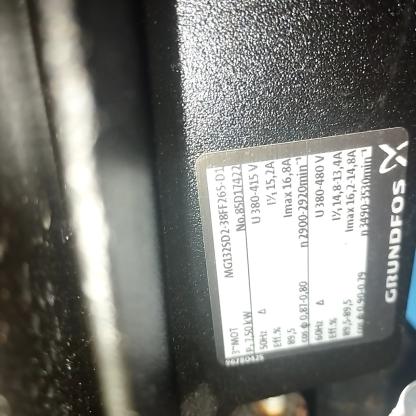
Klasa: tabliczka-znamionowa